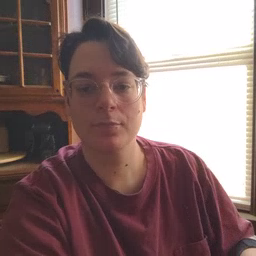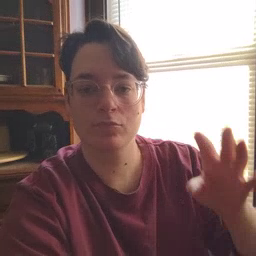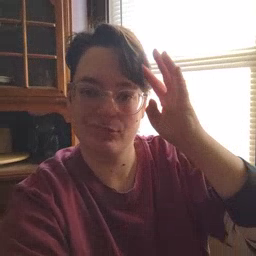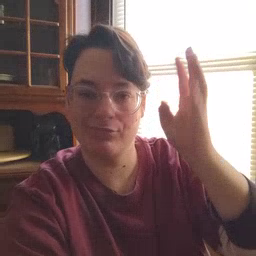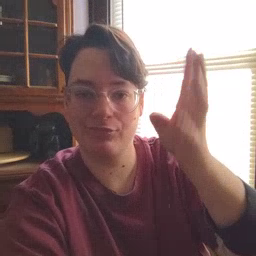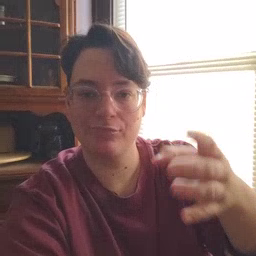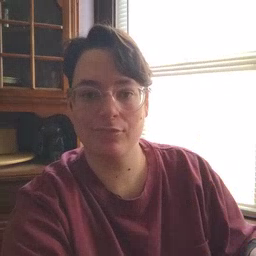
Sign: pretend